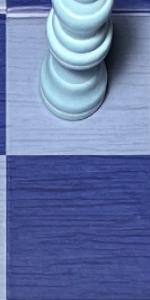
Label: Empty